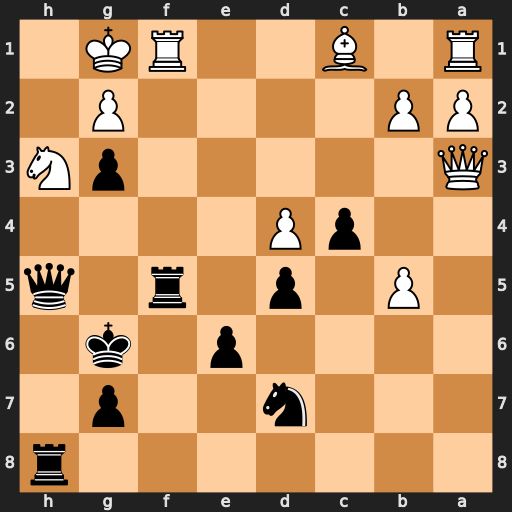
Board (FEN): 7r/3n2p1/4p1k1/1P1p1r1q/2pP4/Q5pN/PP4P1/R1B2RK1
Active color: b
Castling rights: -
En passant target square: -
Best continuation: Rxf1+ Kxf1 Qd1#